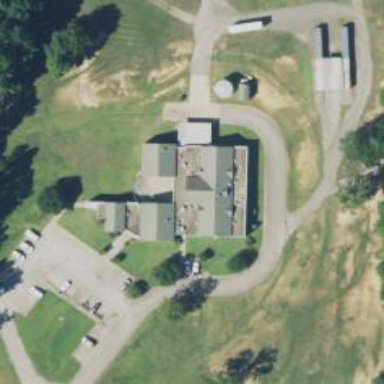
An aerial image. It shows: Prison building.